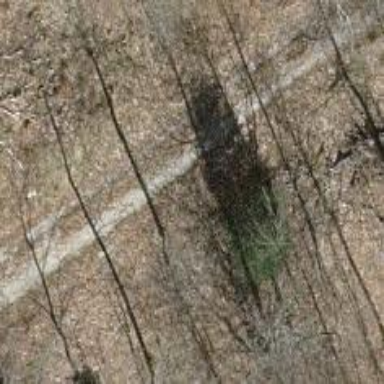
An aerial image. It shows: Unpaved track with grade3 tracktype.